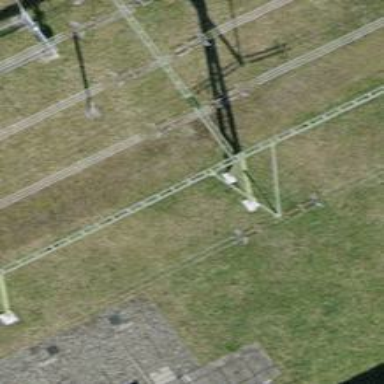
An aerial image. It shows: Power line carrying busbar.